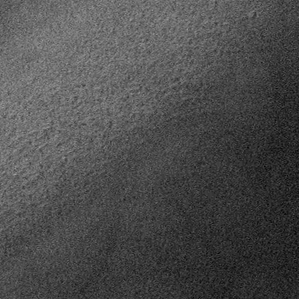
Label: frost